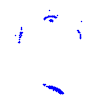
Particle: kaon